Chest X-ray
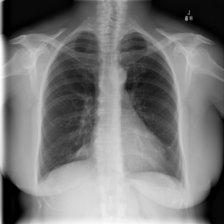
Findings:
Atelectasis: negative
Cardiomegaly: negative
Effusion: negative
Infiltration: negative
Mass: negative
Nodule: negative
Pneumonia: negative
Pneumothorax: negative
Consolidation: negative
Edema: negative
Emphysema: negative
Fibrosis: negative
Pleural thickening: negative
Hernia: negative